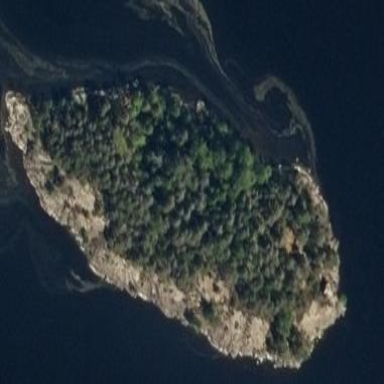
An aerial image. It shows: Islet.